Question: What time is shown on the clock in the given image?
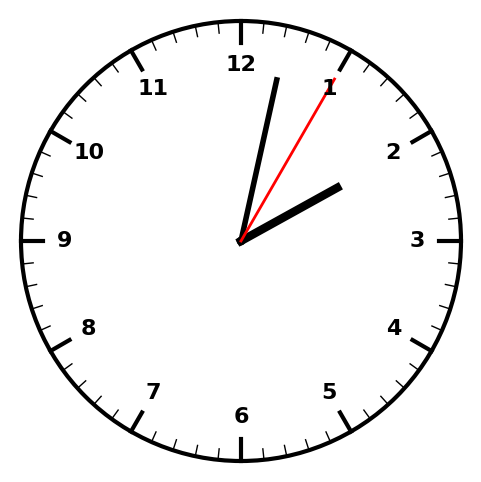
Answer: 02:02:05